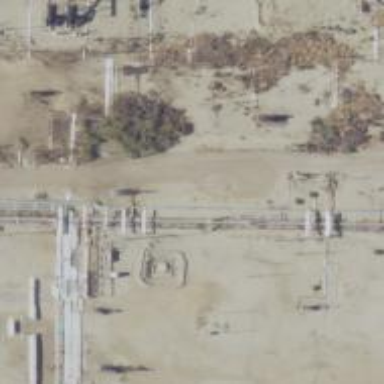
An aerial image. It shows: Petroleum well.